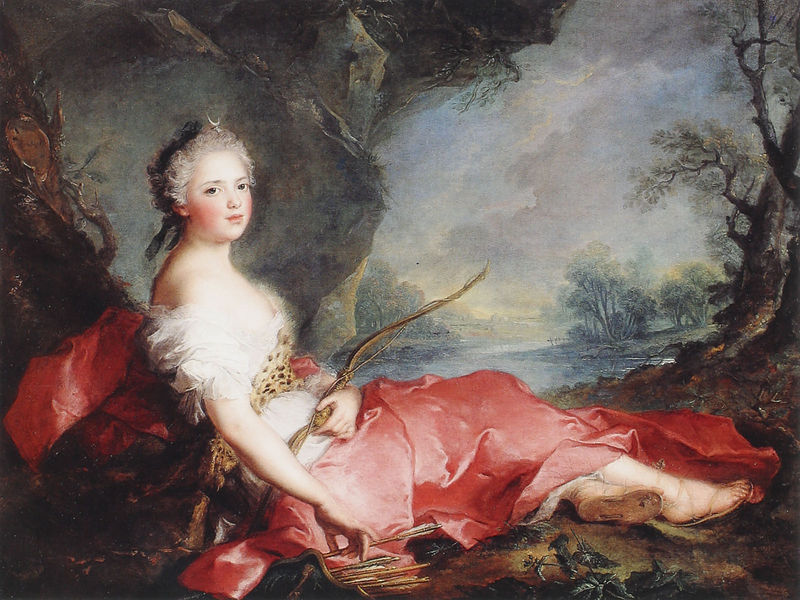
Titel: Madame Adélaide in der Rolle der Diana
Künstler: Jean-Marc Nattier
Institution: Niort, Musée des Beaux-Arts
Schlagwörter: baum, felsen, gemälde, himmel, umhang, wasser, weiß, wolken, bäume, fluss, landschaft, mädchen, see, sitzen, ufer, frau, kleid, nacht, ölbild, blick, dame, rot, tuch, malerei, faru, pelz, stein, bild, bach, baumstamm, feld, stamm, gewässer, gewand, gold, stoff, tücher, pflanzen, diadem, höhle, rokoko, wald, fell, perücke, liegen, bogen, fels, lehnen, sandalen, liegend, frühling, mond, antike, halbmond, göttin, sandale, grotte, watteau, gottheit, köcher, minerva, liegt, pfeil, diana, jägerin, pfeile, leopard, leopardenfell, sehne, boucher, aphrodite, danae, daina, wasser höhle